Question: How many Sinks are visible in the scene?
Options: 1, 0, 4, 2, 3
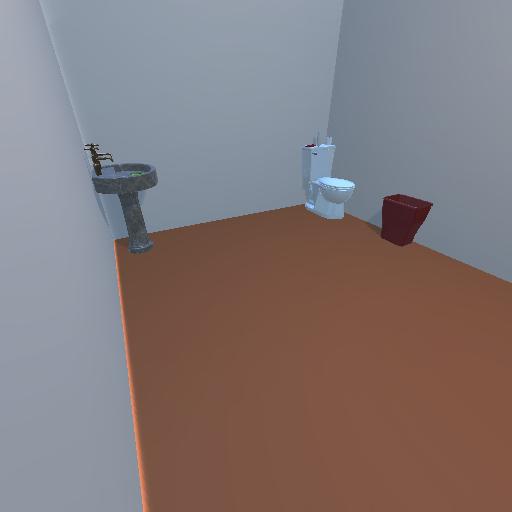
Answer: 1